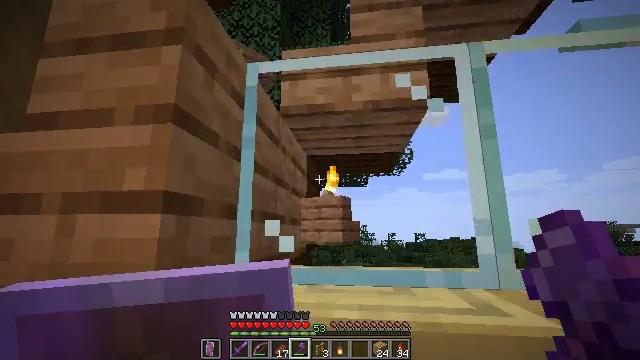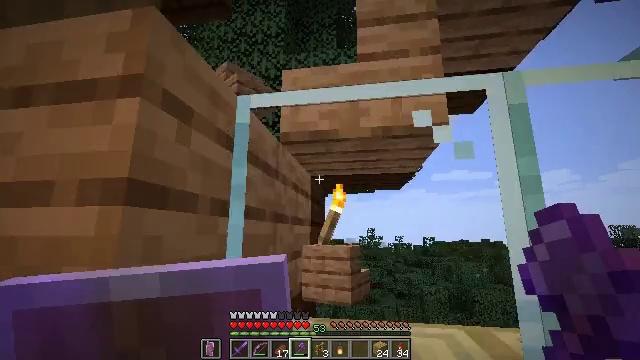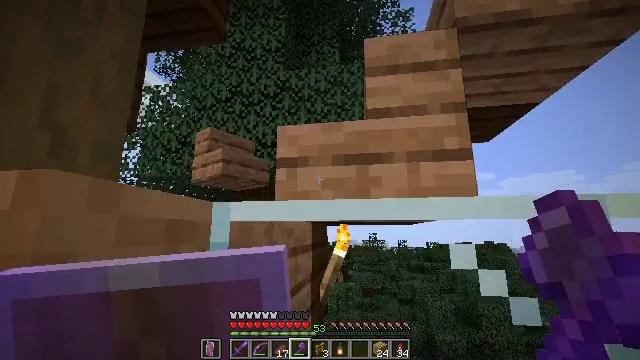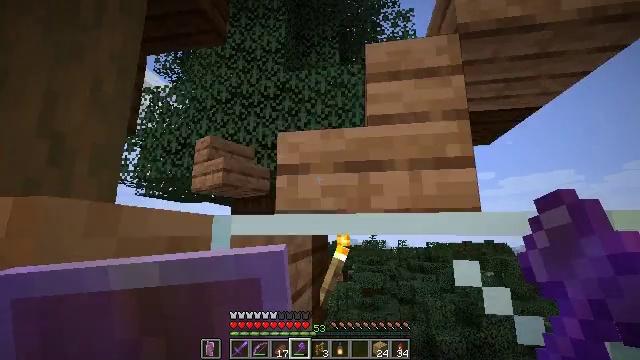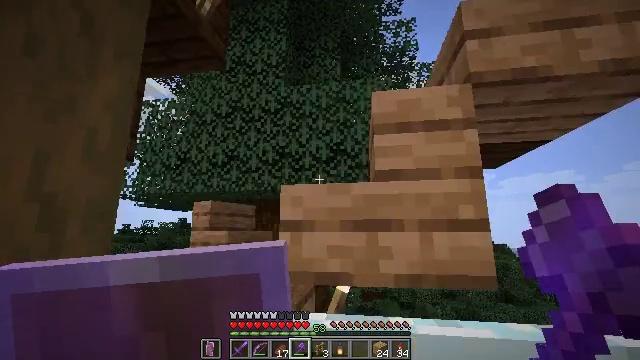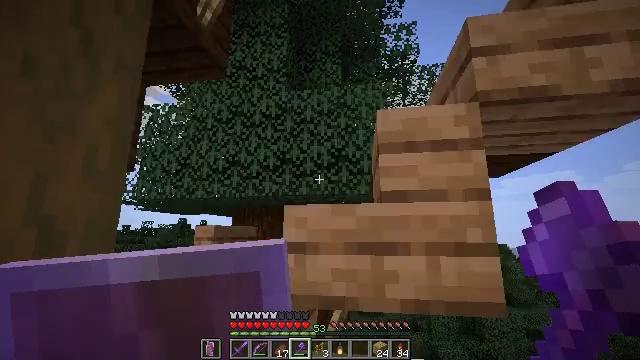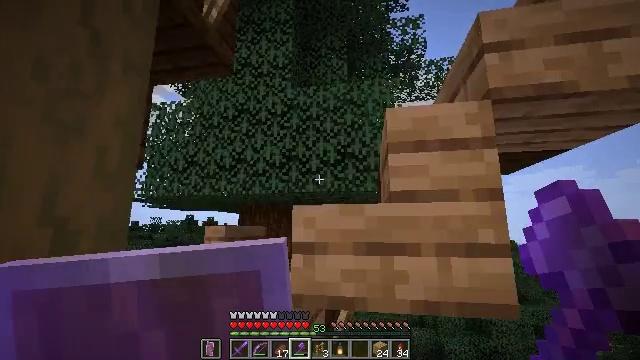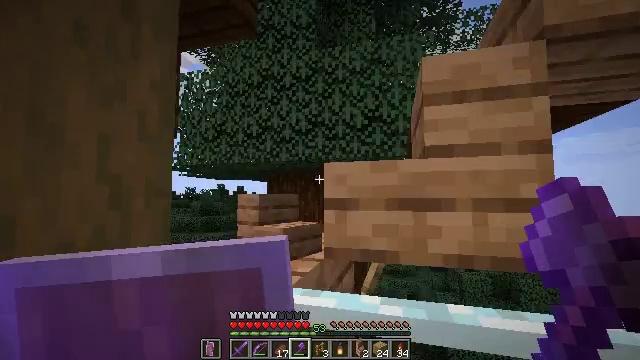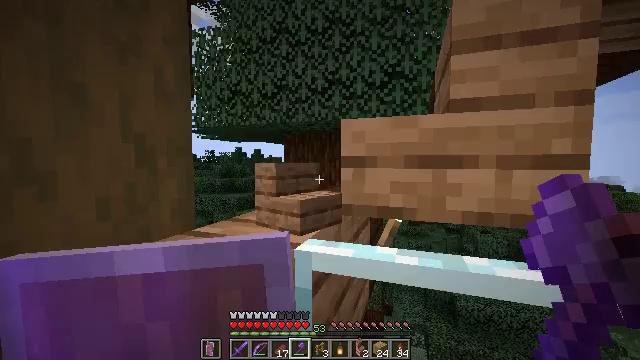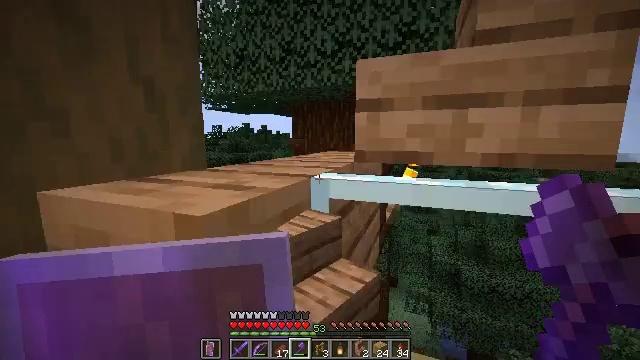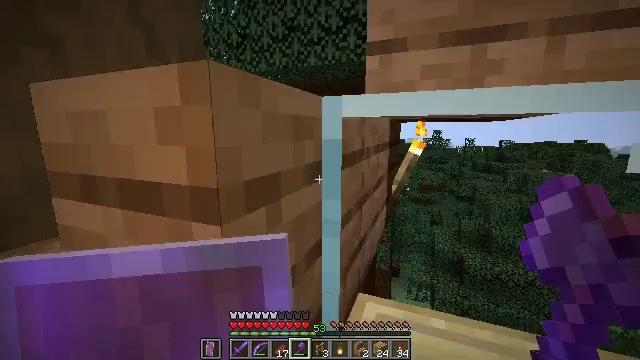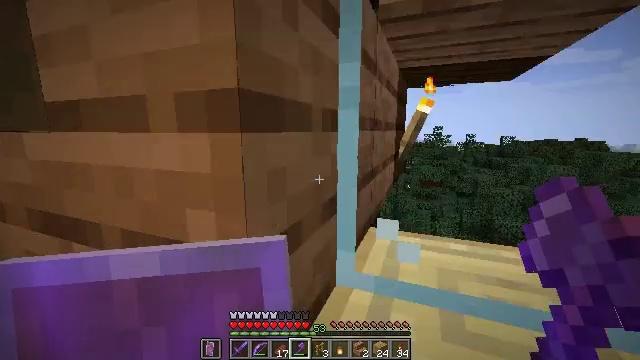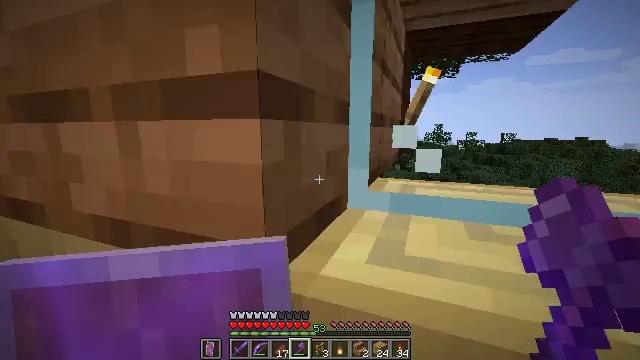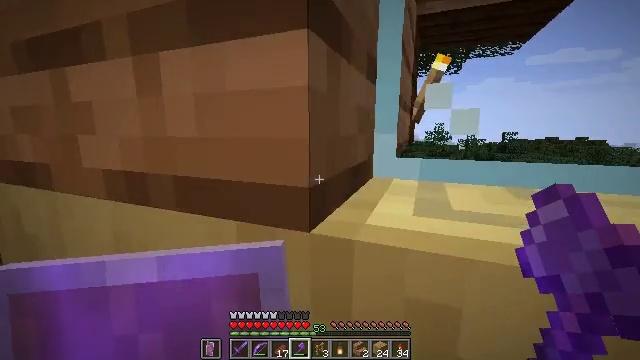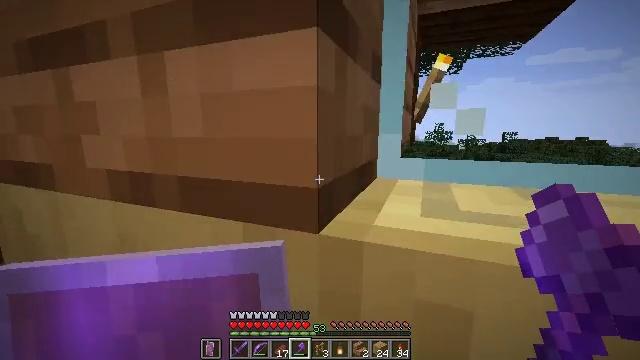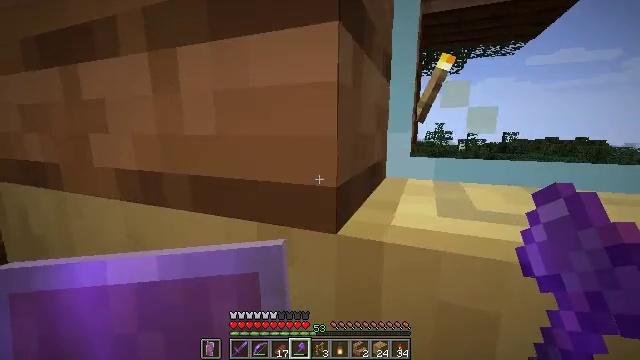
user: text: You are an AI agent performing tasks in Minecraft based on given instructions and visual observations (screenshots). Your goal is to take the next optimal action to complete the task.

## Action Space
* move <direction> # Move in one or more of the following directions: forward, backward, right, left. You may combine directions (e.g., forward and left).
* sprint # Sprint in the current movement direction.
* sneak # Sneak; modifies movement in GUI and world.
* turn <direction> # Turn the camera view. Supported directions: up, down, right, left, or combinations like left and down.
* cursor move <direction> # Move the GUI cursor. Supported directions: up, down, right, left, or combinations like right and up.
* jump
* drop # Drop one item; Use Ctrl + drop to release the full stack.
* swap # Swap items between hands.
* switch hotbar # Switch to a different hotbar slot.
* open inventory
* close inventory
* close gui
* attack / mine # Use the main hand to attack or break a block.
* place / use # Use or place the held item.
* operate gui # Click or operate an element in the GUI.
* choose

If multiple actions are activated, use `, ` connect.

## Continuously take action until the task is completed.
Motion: motion action
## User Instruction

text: Create glass pane using glass blocks.
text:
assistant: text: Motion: move forward, turn left, jump
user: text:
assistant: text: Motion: move forward, jump
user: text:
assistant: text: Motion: move forward, jump
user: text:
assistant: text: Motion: move forward, jump
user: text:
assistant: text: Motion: move forward, jump
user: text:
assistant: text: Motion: move forward, turn left, jump
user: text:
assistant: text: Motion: move forward, turn left and down
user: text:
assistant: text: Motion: move forward, turn left and down
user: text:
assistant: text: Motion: move forward, turn left and down
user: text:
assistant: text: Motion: move forward, turn down
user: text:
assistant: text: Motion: move forward
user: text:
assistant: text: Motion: move forward
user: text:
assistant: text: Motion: no_op
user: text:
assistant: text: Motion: no_op
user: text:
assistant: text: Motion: no_op
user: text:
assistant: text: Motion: turn right
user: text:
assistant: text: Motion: turn right
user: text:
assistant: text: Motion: turn right
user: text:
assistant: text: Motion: turn right
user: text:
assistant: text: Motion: turn right
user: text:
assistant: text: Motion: turn right
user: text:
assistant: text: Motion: turn right
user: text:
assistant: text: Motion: no_op
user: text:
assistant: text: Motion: no_op
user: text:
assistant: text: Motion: turn left
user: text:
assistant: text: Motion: move forward, turn left
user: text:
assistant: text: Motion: move forward, turn left
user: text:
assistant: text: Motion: move forward and move right, turn left, jump
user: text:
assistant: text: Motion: move forward and move right, jump
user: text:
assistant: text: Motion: move forward and move right, jump